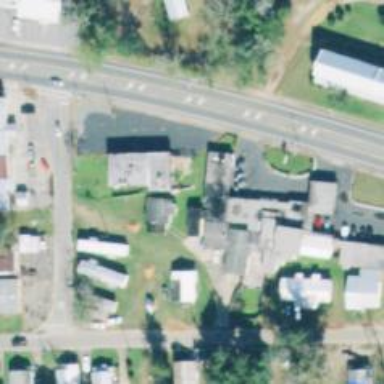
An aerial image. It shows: Building that is motel.